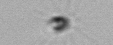
Label: Calciopappus